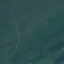
Label: Pasture